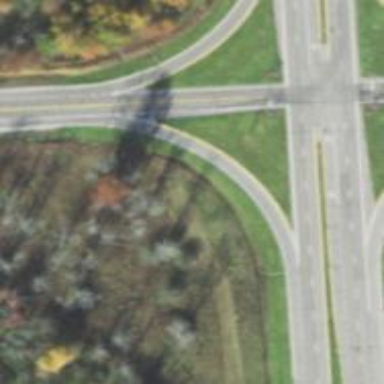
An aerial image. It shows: Secondary link road.